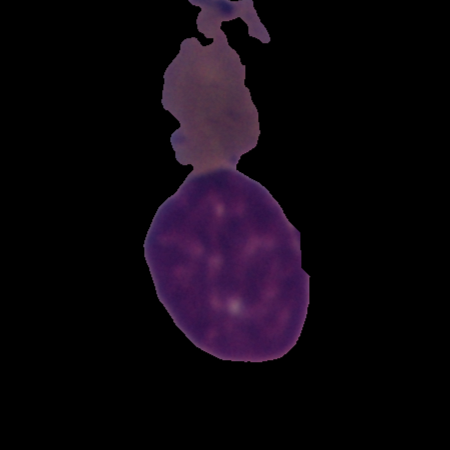
Label: cancer